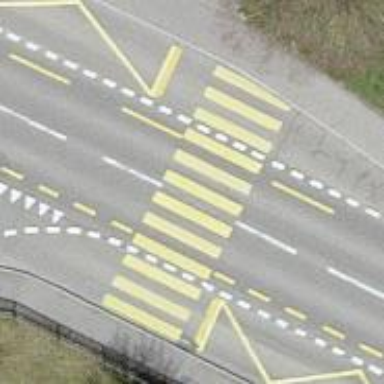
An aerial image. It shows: Uncontrolled zebra crossing with zebra markings.